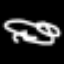
Label: squiggle